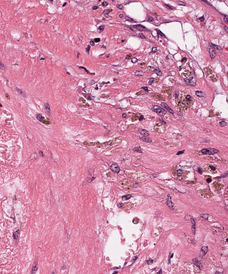
Tumor epithelial tissue: no
Tumor-associated stroma tissue: yes
Normal tissue: no